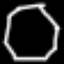
Label: octagon